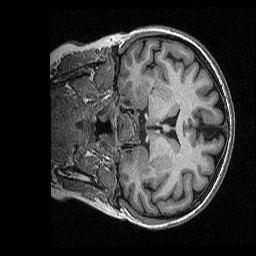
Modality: T1w
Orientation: coronal
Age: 34
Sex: female
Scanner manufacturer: siemens
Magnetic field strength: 3 T
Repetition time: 2.3 s
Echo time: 0.00298 s